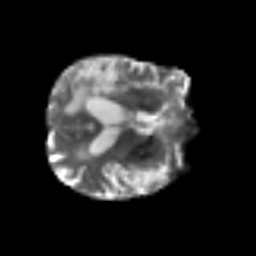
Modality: T2w
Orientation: axial
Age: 75
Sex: male
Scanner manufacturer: siemens
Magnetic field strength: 3 T
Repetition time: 3.2 s
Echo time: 0.081 s